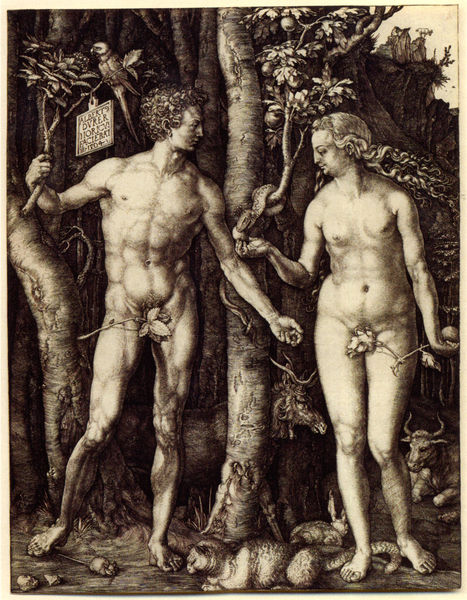
Titel: Adam und Eva
Künstler: Albrecht Dürer
Standort: Schweinfurt
Institution: Sammlung-Otto-Schäfer-II
Schlagwörter: akt, baum, blätter, dunkel, felsen, gott, himmel, körper, laub, mann, nackt, schatten, vogel, weiß, akte, bäume, menschen, äste, blumen, brust, busen, frau, frisur, haar, hell, licht, profil, zeichnung, tier, tiere, profile, anatomie, bibel, blicke, stehen, bild, hände, signatur, ast, erde, stamm, zweige, haare, paar, frontal, locken, renaissance, wald, frucht, garten, maus, beine, apfel, äpfel, schrift, fels, grafik, graphik, rind, tafel, muskeln, inschrift, glanz, kontrapost, geschlecht, scham, zehen, katze, adam, eva, nacktheit, paradies, schild, buch, zweig, kniee, druck, radierung, stich, schwarzweiß, text, schlange, aquatinta, reichen, verführung, kraushaar, hirsch, sündenfall, altes testament, eden, dürer, baumrinde, papagei, kupferstich, sünde, ochse, adam und eva, baum der erkenntnis, feigenblätter, ochs, feigenblatt, latein, widder, gemse, albrecht dürer, wald baum, meisterstich, albrecht, tierre, erkentnis, frucht der erkentnis, hjimmel, gemese, grau, schwarz, #fels, riund